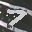
Label: 7